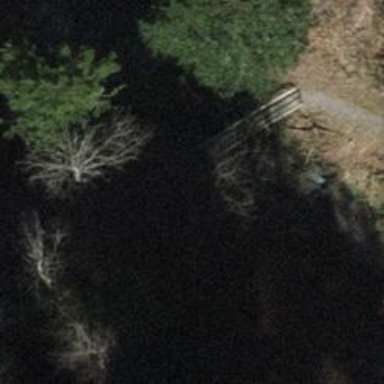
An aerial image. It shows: Path on bridge.